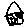
Label: house